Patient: sex M, age 26
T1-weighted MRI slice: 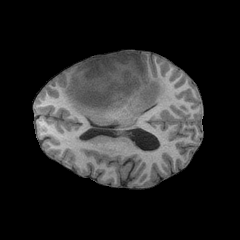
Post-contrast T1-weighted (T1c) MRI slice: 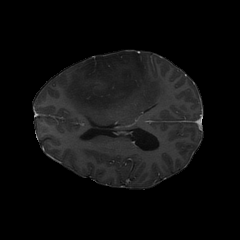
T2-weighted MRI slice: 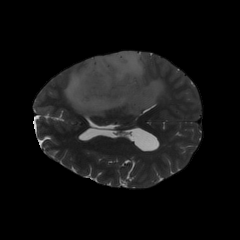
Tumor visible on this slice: yes
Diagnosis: Astrocytoma, IDH-mutant
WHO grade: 3